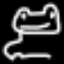
Label: frog